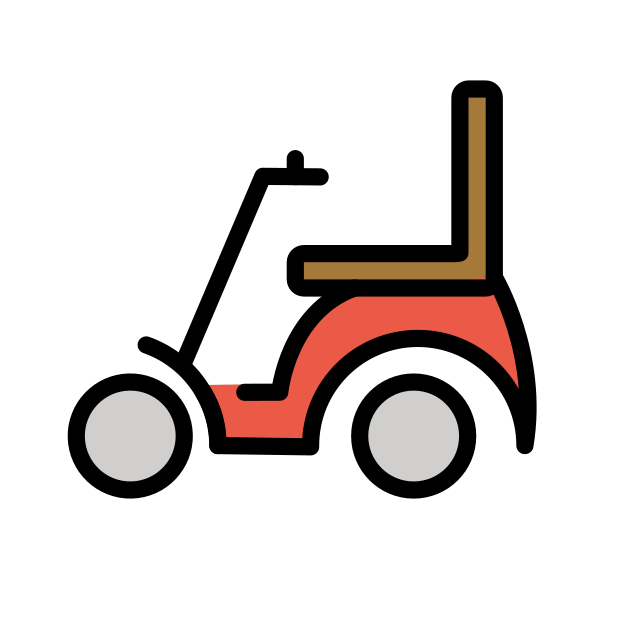
Emoji: 🦼
Name: motorized wheelchair
Unicode: 0x1f9bc